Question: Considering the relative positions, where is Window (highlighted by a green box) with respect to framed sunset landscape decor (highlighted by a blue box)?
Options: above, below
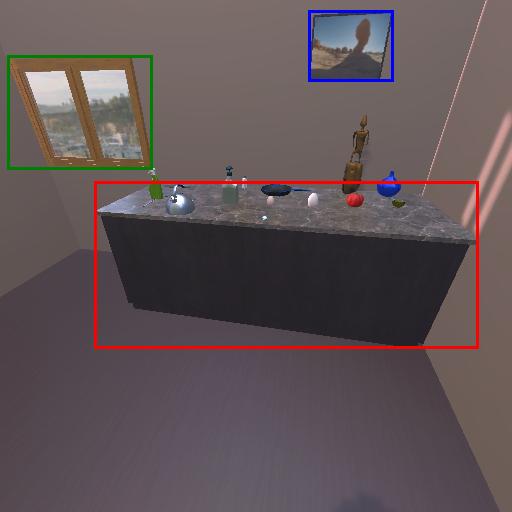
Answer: above